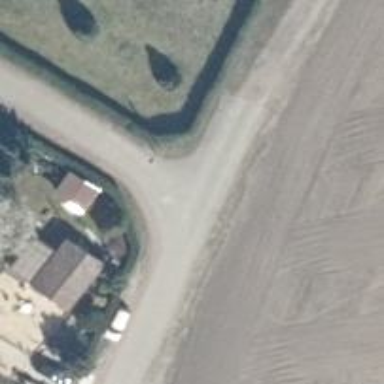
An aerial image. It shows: Residential road paved with concrete.